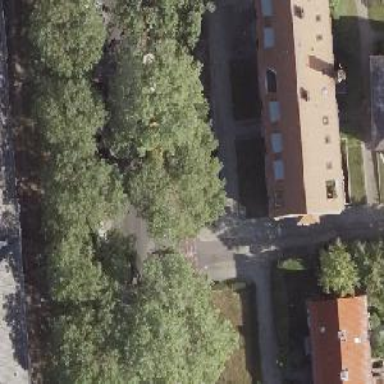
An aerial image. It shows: Avenue of deciduous broadleaved trees.